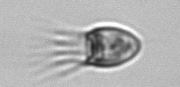
Label: Balanion